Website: home-depot
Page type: customer-info-address
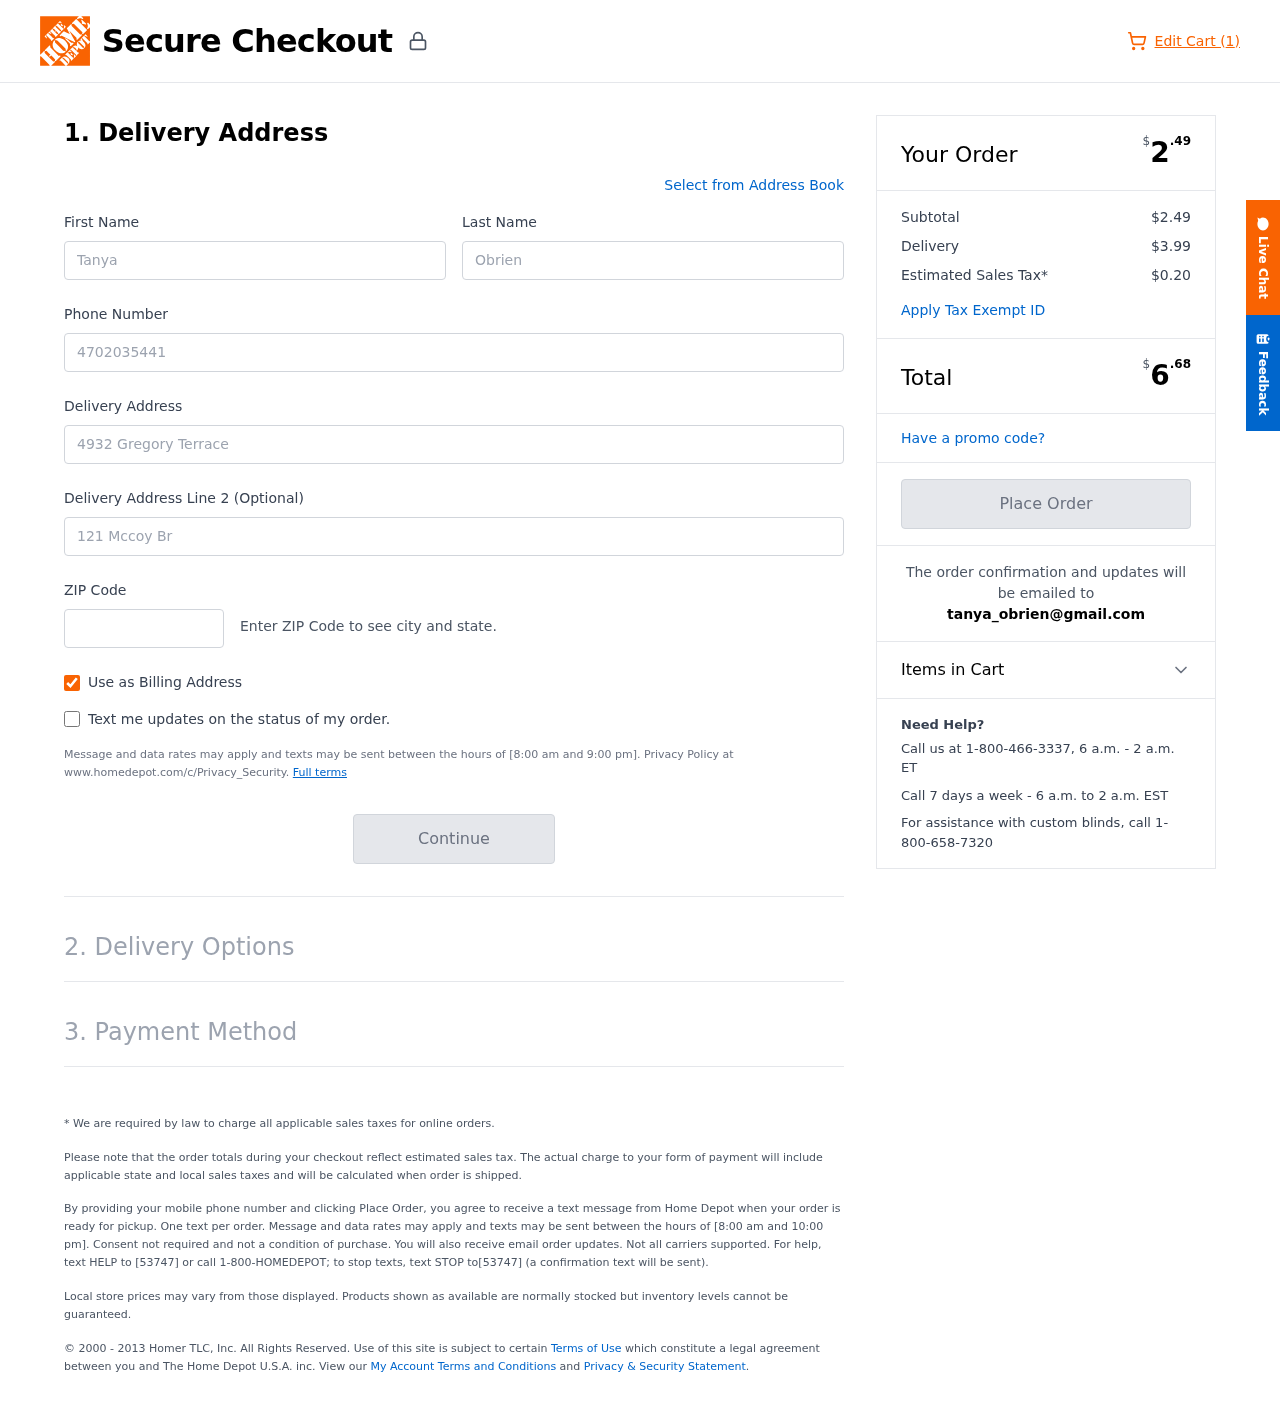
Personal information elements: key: PII_EMAIL
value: tanya_obrien@gmail.com
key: PII_FIRSTNAME
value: Tanya
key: PII_LASTNAME
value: Obrien
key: PII_PHONE
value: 4702035441
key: PII_POSTCODE
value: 20167
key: PII_STREET
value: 4932 Gregory Terrace
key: PII_STREET2
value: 121 Mccoy Branch
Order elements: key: ORDER_NUM_ITEMS
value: Edit Cart (1)
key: ORDER_SUBTOTAL_HEADER
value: $2.49
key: ORDER_SUBTOTAL
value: $2.49
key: ORDER_SHIPPING_COST
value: $3.99
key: ORDER_TAX
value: $0.20
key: ORDER_TOTAL2
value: $6.68